Interaction volume radius: 5 \u00c5
Interaction volume height: 35 \u00c5
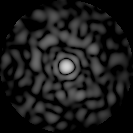
Disorder parameter: 0.8587